Interaction volume radius: 5 \u00c5
Interaction volume height: 20 \u00c5
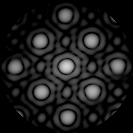
Disorder parameter: 0.05507